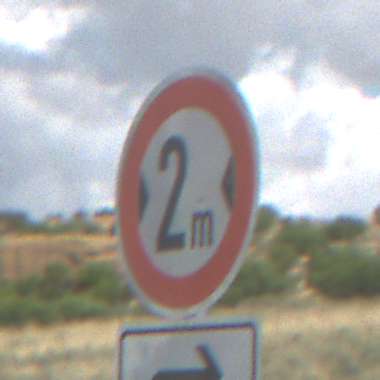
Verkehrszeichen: TatsaechlicheBreite2
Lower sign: RichtungsangabeDurchPfeile5
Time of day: Midday
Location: Outdoor (Nature)
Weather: PartlyCloudy
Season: NotSpecified
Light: Natural